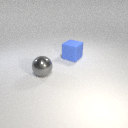
large blue rubber cube behind large gray metal sphere